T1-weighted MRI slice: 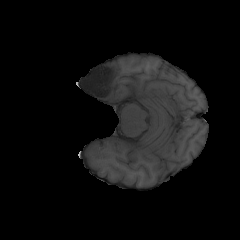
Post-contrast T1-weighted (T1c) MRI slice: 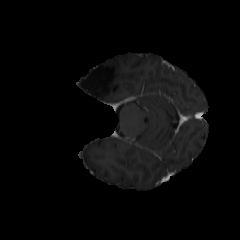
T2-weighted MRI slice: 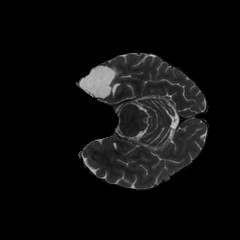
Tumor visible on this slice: no